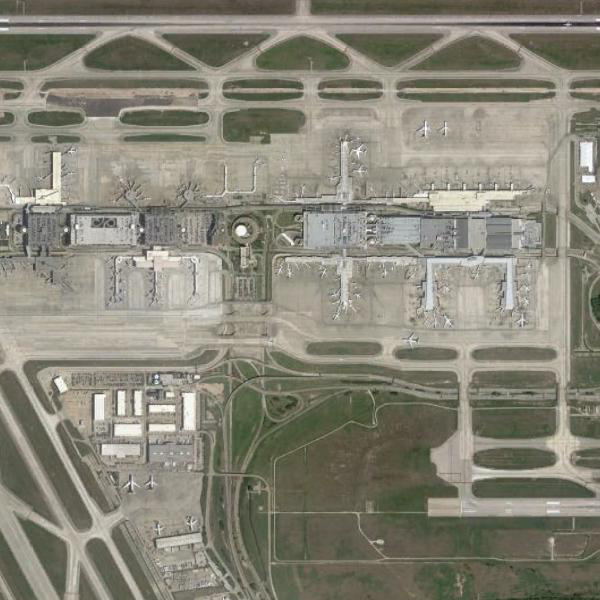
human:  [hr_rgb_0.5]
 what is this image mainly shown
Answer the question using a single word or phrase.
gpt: airport